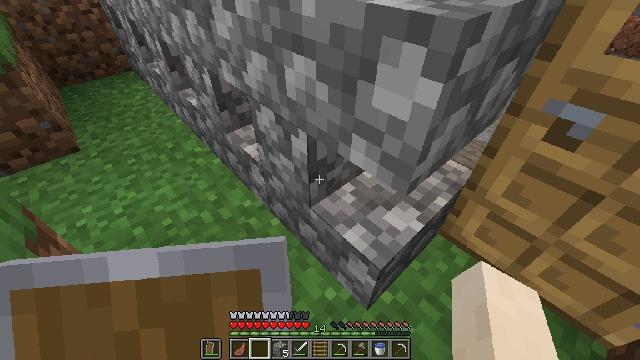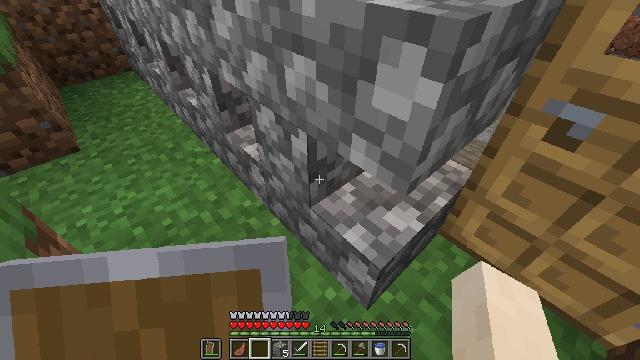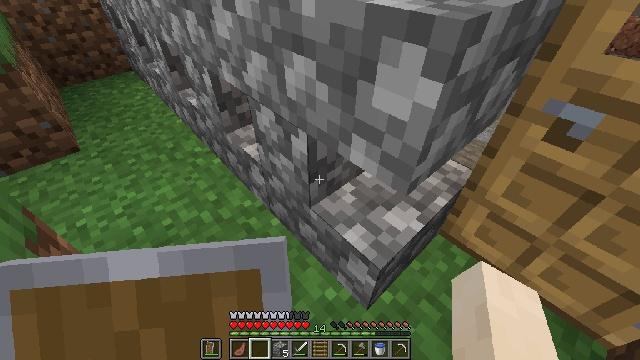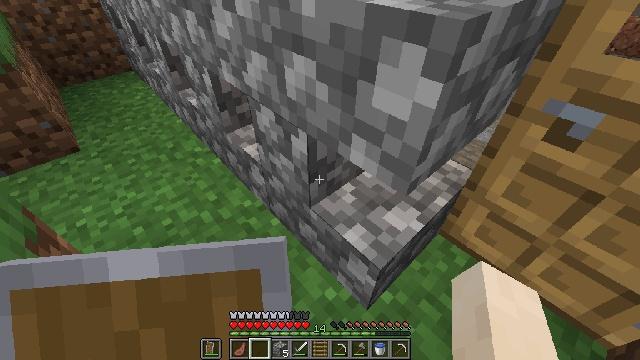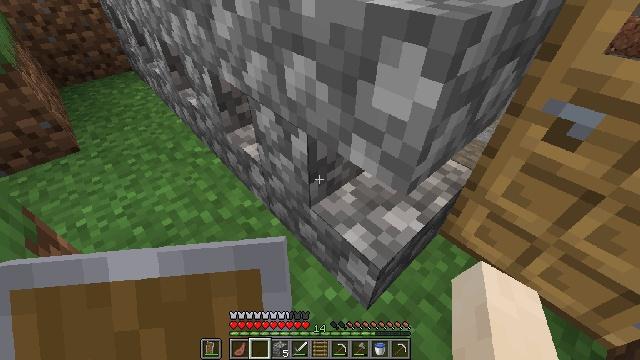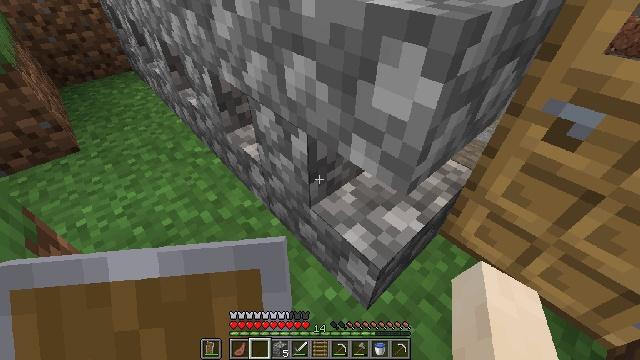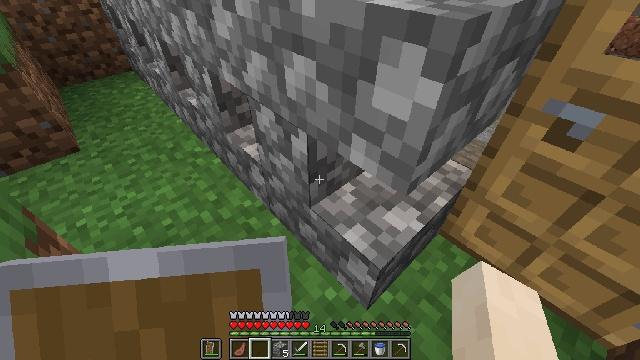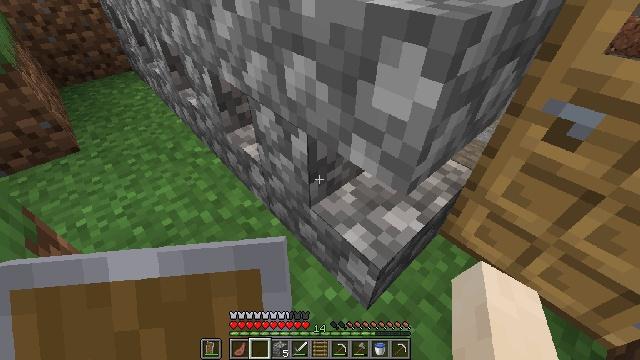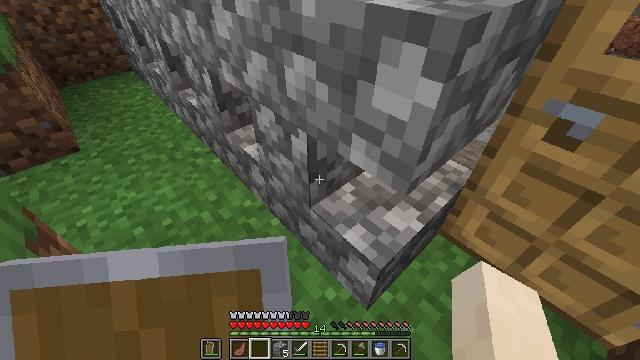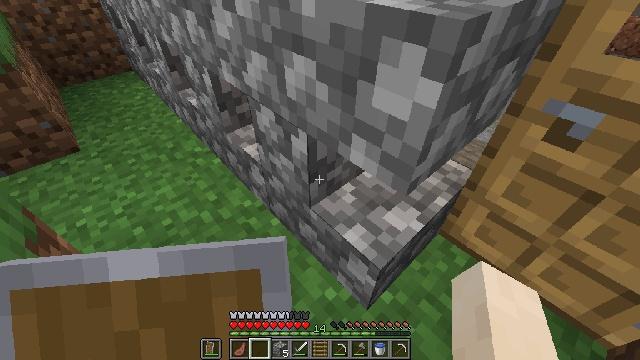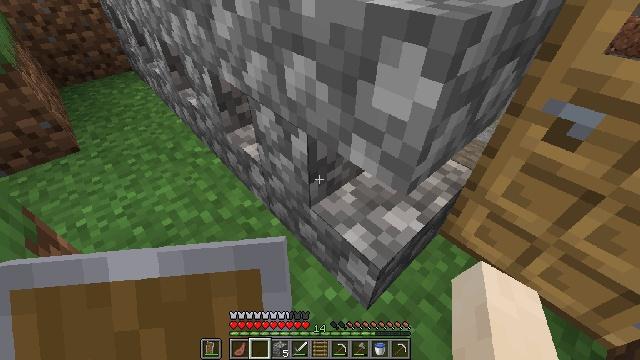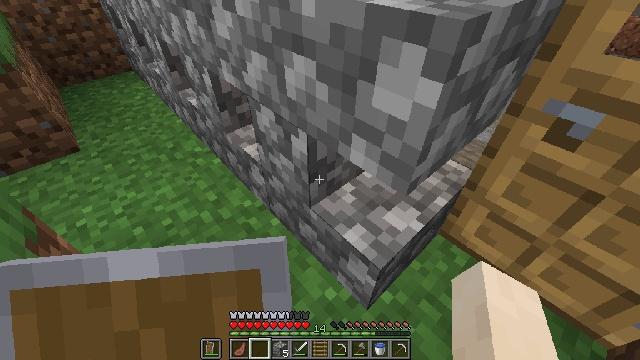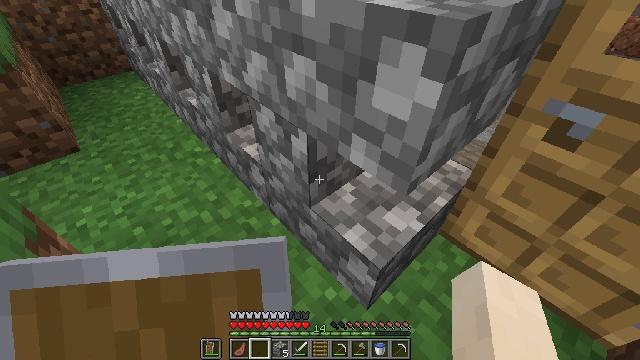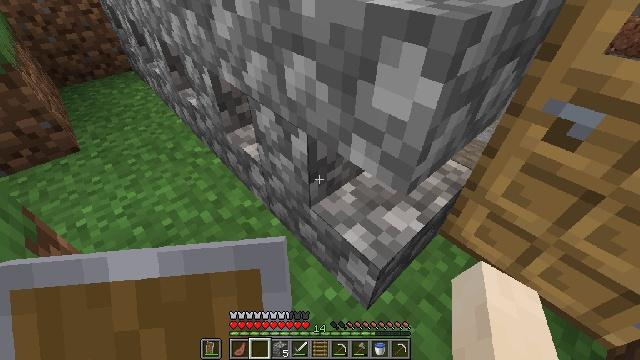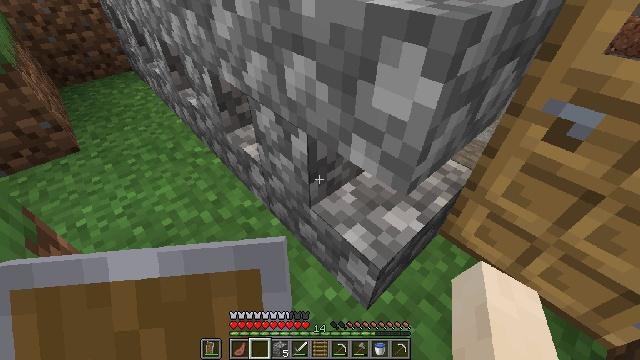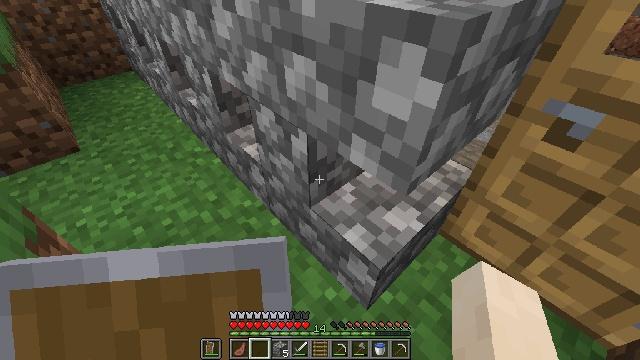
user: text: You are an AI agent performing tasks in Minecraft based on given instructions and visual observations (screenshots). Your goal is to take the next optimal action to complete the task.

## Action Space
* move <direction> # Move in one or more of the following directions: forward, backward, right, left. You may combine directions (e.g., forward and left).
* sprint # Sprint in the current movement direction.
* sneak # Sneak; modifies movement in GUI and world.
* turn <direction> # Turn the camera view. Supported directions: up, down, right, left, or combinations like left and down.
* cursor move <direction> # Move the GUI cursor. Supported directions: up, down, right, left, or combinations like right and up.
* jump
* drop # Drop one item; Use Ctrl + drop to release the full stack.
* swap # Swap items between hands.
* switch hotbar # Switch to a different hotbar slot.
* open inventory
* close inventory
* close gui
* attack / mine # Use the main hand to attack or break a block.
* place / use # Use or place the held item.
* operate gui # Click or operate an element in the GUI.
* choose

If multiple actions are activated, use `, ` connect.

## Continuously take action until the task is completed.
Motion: motion action
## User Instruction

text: craft item air
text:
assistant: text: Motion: no_op
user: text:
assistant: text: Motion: no_op
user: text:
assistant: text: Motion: no_op
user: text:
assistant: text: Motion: no_op
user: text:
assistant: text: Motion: no_op
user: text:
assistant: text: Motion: no_op
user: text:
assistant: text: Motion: no_op
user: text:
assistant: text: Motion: no_op
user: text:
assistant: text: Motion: no_op
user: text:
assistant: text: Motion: no_op
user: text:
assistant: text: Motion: no_op
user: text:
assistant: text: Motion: no_op
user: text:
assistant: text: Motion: no_op
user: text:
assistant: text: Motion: no_op
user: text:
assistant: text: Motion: no_op
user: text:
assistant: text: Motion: no_op
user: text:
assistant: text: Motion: no_op
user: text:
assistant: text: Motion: no_op
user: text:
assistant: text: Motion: no_op
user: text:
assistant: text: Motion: no_op
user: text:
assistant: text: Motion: no_op
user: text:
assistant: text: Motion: no_op
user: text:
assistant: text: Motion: no_op
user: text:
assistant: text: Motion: no_op
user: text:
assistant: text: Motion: no_op
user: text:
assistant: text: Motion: no_op
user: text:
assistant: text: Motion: no_op
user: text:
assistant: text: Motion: no_op
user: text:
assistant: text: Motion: no_op
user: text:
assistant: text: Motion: no_op